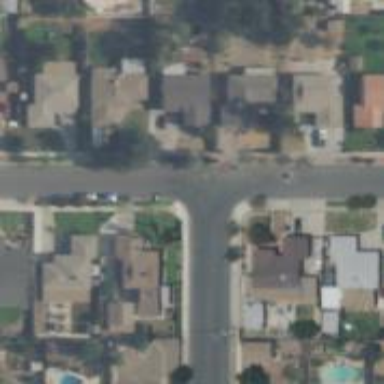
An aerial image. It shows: Residential road with separate asphalt sidewalk.